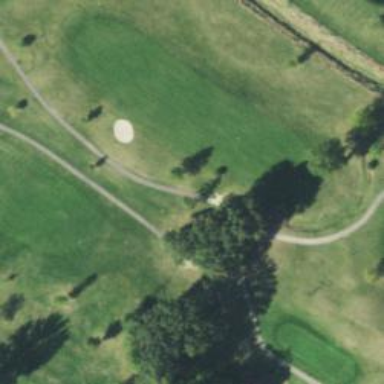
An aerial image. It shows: Grassy area designated as golf fairway.